Question: I'm trying to wrap my mind around Amazon's Server Side Encryption options so I can start asking S3 to encrypt my data at rest when my applications upload files.
So far the AWS-Managed Encryption Keys option sounds like what I'm looking for (<URL>:

But then it says
> As an additional safeguard, this key itself is encrypted with a
periodically rotated master key unique to Amazon S3 that is securely
stored in separate systems under AWS control.
How does this rotation work? Does this mean that every time AWS rotates their key-encrypting key, they have to re-encrypt EVERY SINGLE 'Data Key' stored in S3???
That seems crazy to me, and I don't want to sound crazy when I try to convince my boss that this is a good idea :)
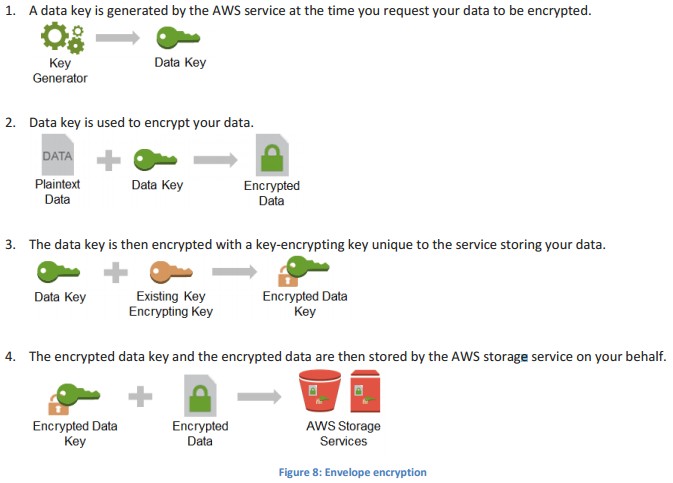
Answer: For each object you upload, a new encryption key is generated, and used to encrypt the object before it's stored to disk.
Having the object stored encrypted means the it's computationally infeasible for someone in possession of the raw data as stored on disk to decrypt it... but, of course, anyone in possession of that key could decrypt it, so the keys have to be stored securely, and in a relatively useless form, and that's done by encrypting them with the master key.
To compromise the stored object, you have to have the specific encryption key for that object... but even if you have it, it's useless since it's also been encrypted. To get it decrypted, or at least have it used on your behalf, you have to have the master key, or have a trust relationship with an entity that controls the master key and can use it on your behalf.
So far, all I've really done is stated the obvious, of course.
The encryption keys, themselves, are tiny, only a few tens of bytes each. When the master key is rotated, the object-specific encryption keys are decrypted with the old key, and re-encrypted with the new key. The new versions are stored, and the old versions are discarded.
Since the keys are small, this is not the massive operation that would be required if the objects themselves were decrypted and re-encrypted... but it's only the per-object encryption keys that are decrypted and re-encrypted when the master key is rotated.
Several analogies could be drawn to an apartment complex, where keys are stored in a common lockbox, where changing the lockbox lock would restrict future access to individual apartments by restricting access to the individual apartment keys by restricting access to the common lockbox. The analogy breaks down, because physical keys are easily copied, among other reasons... but it's apparent, in this illustration, that changing the lockbox lock (relatively simple operation) would be unrelated to changing the lock on one or more apartments (a much more substantial operation).
The bottom line, in this scenario, they create a new secret key to encrypt/decrypt each object you upload, then store that secret key in an encrypted form... periodically, and transparently to you, they change their stored representation of that secret key as a preventative measure.